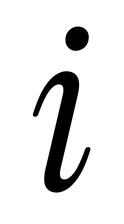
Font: InstrumentSerif-Italic